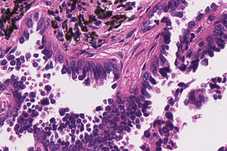
Tumor epithelial tissue: yes
Tumor-associated stroma tissue: yes
Normal tissue: no